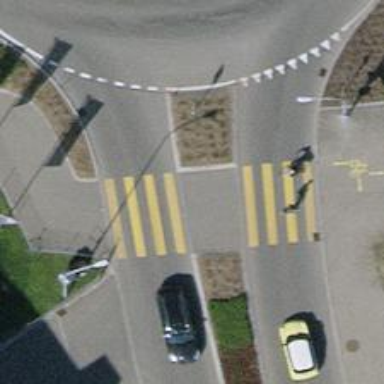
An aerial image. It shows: Marked crossing on the road.